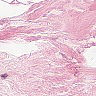
Metastatic tissue present: no